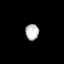
Tissue: lung
Cell type: Epithelial cells
Senescence score: 0.1904
Nuclear area (px): 211
Mean DAPI intensity: 186.867